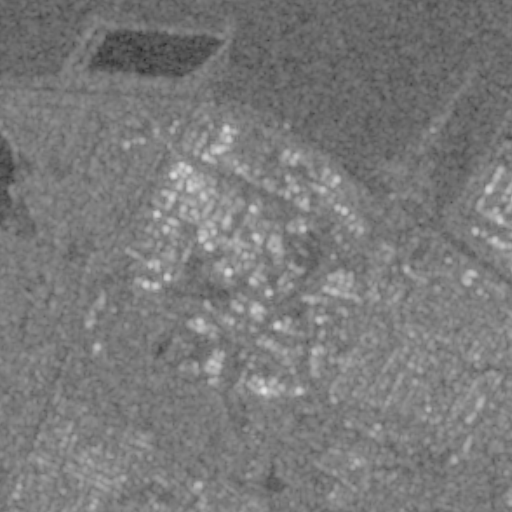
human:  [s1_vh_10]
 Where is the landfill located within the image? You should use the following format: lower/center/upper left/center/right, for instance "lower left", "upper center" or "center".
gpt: The landfill is located in the lower center of the image.
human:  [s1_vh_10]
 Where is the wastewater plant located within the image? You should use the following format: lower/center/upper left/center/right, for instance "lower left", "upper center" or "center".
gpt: The wastewater plant is located in the lower center of the image.
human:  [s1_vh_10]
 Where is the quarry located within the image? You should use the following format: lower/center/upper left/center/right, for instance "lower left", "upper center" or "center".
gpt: There is no quarry in the image.

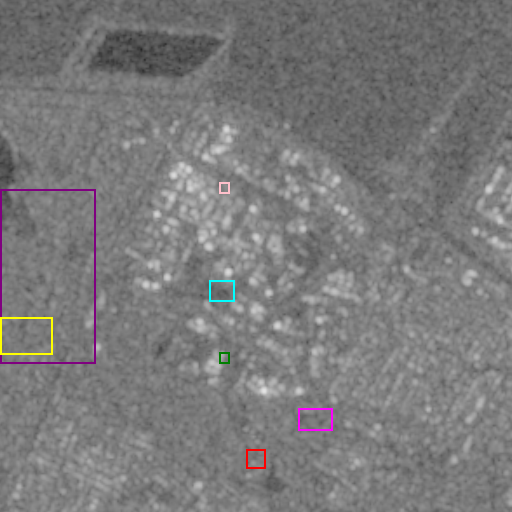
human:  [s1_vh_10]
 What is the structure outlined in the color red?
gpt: The structure outlined in red is a landfill.
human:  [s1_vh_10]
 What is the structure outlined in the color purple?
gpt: The structure outlined in purple is a park.
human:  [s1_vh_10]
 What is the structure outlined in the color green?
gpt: The structure outlined in green is a parking garage.
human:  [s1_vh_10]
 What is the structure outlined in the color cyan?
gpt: The structure outlined in cyan is a parking lot.
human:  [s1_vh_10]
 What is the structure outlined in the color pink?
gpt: The structure outlined in pink is a power substation.
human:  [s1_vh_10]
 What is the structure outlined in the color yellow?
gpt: The structure outlined in yellow is a track.
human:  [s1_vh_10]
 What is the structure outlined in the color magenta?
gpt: The structure outlined in magenta is a wastewater plant.
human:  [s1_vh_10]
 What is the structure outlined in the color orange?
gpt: There is no orange outline.